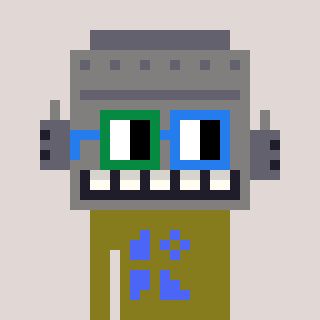
a pixel art character with square green and blue glasses, a robot-shaped head and a gunk-colored body on a warm background